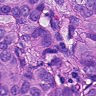
Metastatic tissue present: yes